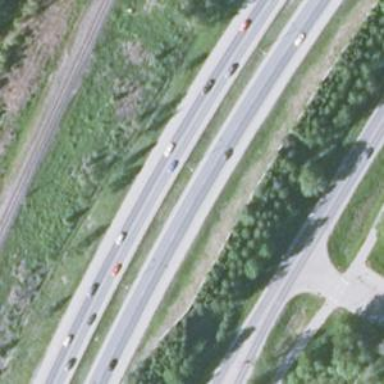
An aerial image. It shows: Motorway.